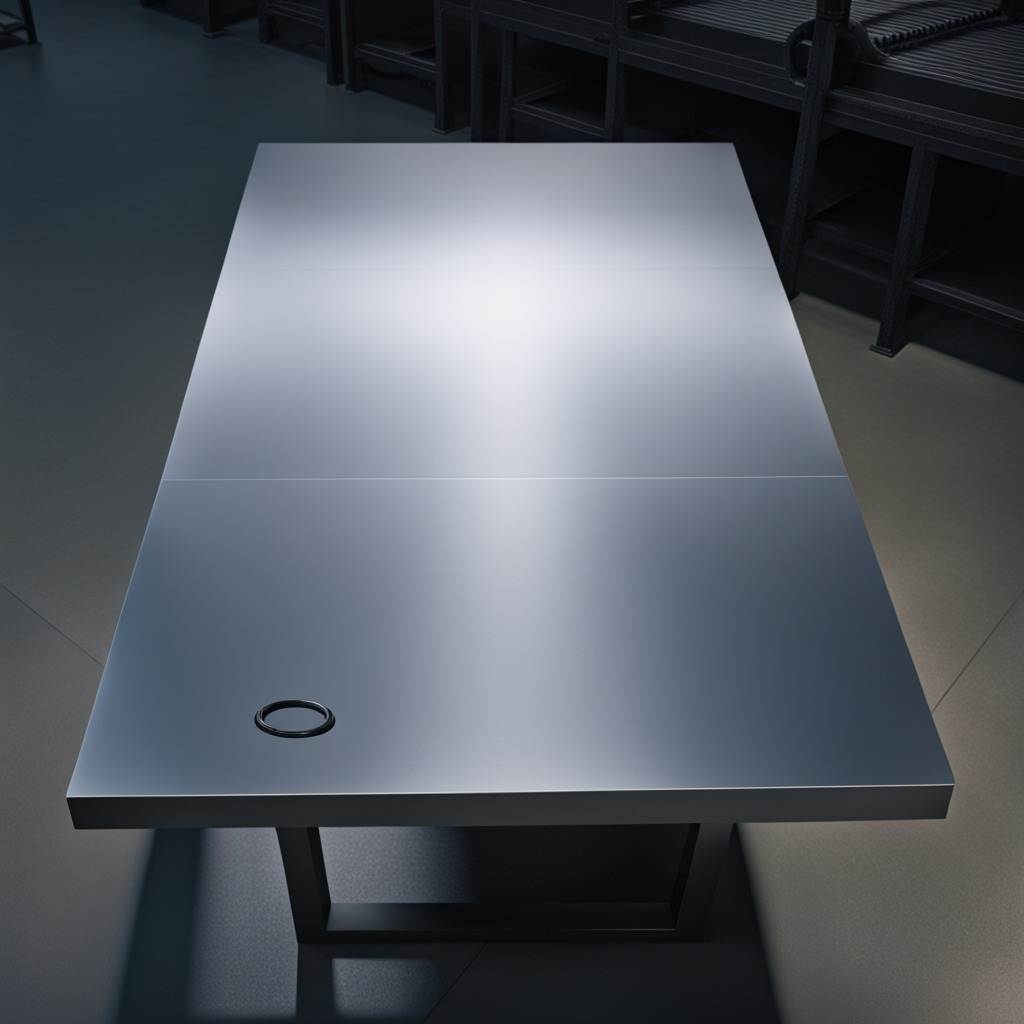
A rubber O-ring is lying on the tabletop.